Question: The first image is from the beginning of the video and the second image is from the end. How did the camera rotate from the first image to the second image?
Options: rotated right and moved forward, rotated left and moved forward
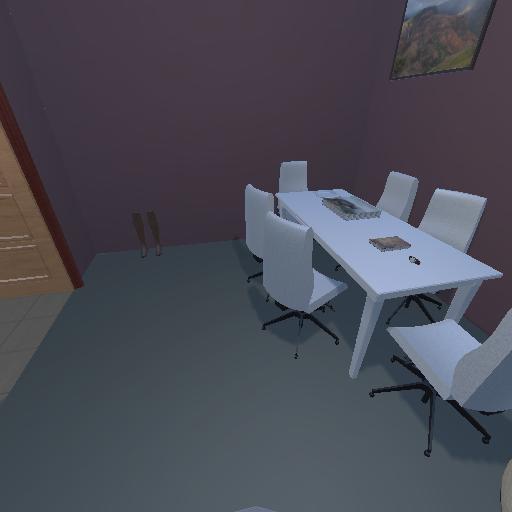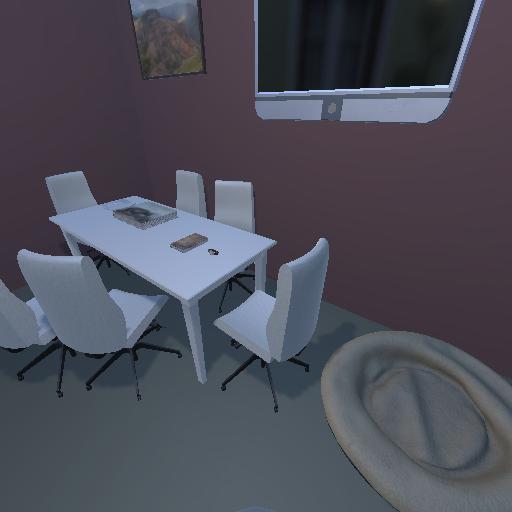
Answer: rotated right and moved forward